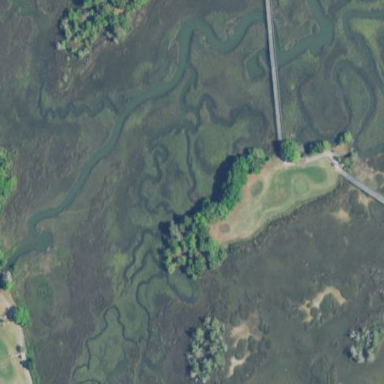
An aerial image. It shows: Rough grassy area used for golf.